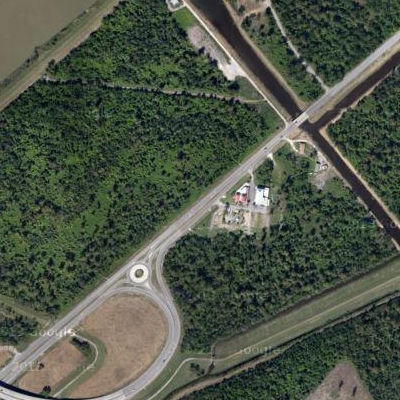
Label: Forest